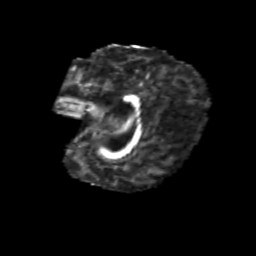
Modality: FA
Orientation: sagittal
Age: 6
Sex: female
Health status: healthy